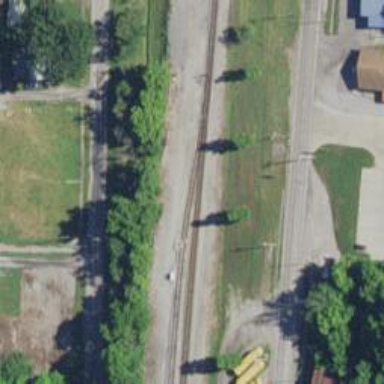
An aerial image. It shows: Railway siding with rails.